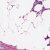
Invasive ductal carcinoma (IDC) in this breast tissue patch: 1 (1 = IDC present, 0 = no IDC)